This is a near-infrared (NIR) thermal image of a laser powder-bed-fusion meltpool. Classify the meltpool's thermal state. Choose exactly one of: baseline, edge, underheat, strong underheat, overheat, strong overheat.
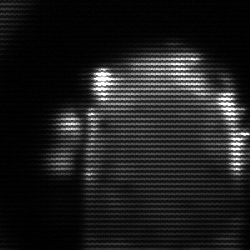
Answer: baseline